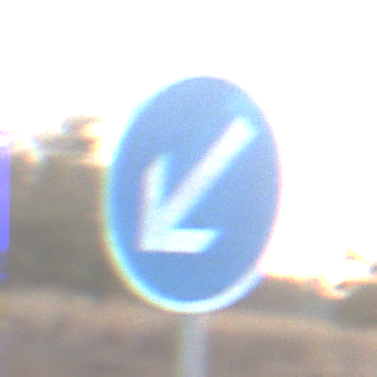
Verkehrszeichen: VorgeschriebeneVorbeifahrtLinks
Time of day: SunriseSunset
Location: Outdoor (Nature)
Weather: Clear
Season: Winter
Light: Natural